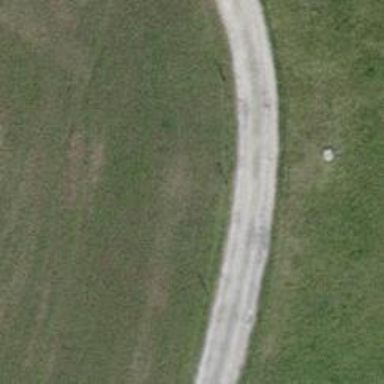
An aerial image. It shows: Paved track with grade 1 surface.